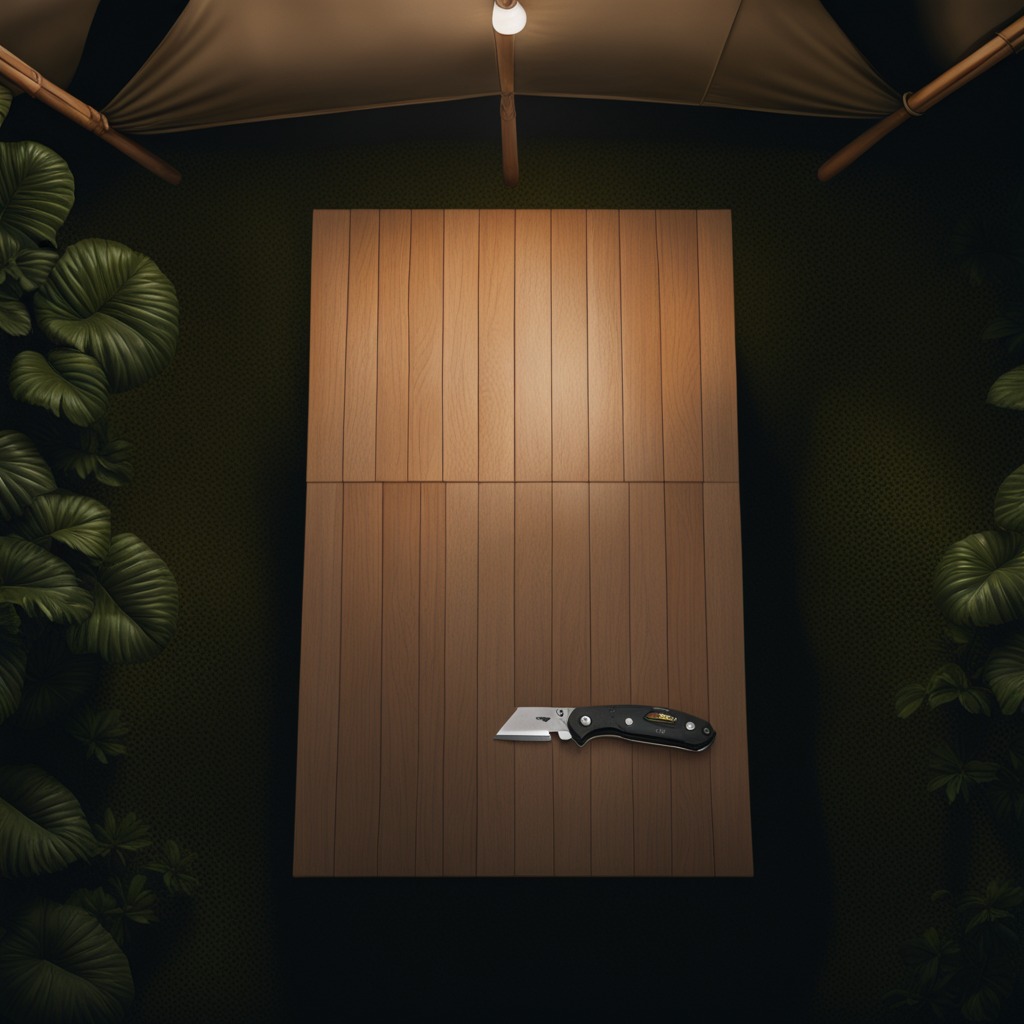
A utility knife is lying on the wooden table inside a jungle field workshop tent at night.